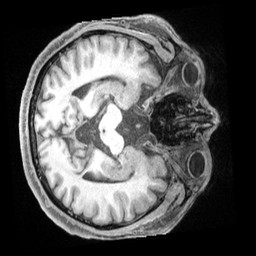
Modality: T1w
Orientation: axial
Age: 67
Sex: male
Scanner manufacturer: siemens
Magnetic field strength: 3 T
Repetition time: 2.5 s
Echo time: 0.00222 s